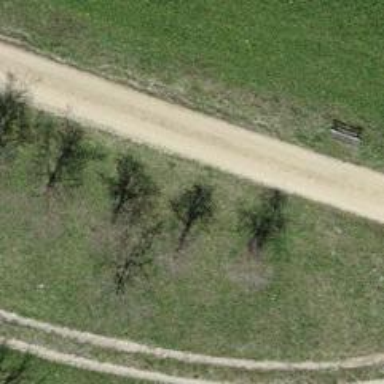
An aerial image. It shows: Track with grade2 tracktype.